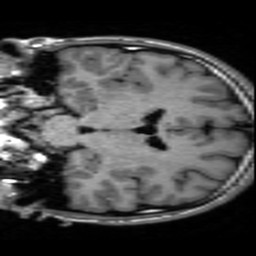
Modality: inplaneT1
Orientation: coronal
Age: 18
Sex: male
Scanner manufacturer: ge
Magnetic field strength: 3 T
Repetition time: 2.499 s
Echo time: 0.02513 s